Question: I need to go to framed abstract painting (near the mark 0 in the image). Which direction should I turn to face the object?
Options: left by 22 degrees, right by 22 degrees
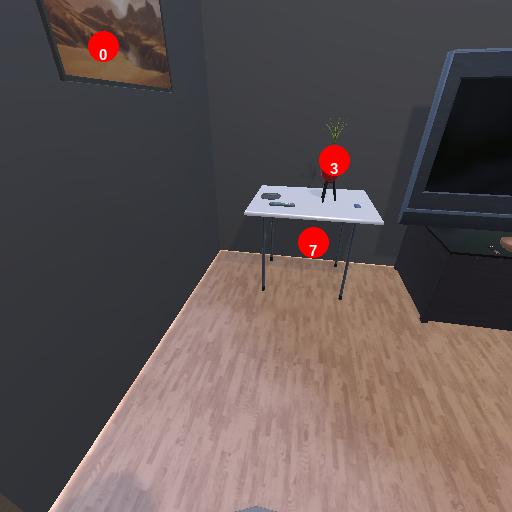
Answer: left by 22 degrees